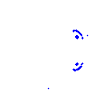
Particle: proton